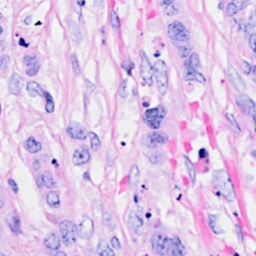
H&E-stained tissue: Breast